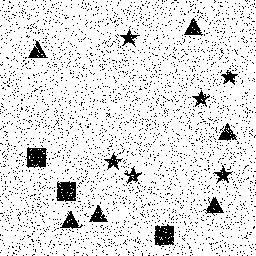
Squares: 3
Triangles: 6
Stars: 6
Total shapes: 15